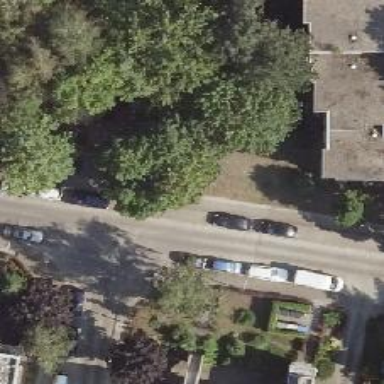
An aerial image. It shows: Sidewalk along the footway.